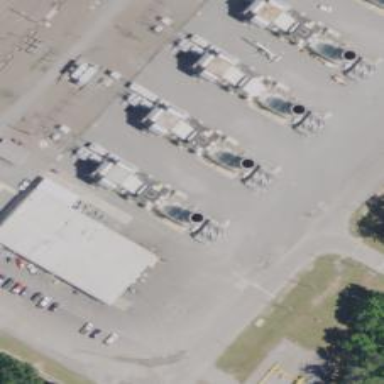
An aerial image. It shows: Gas turbine power generator.